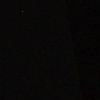
Label: space